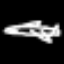
Label: airplane